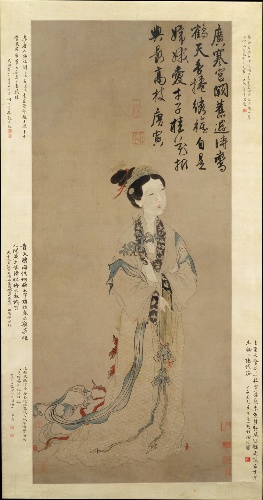
Artist: Tang Yin|Unidentified artist
Artist bio: Chinese, 1470–1524|
Object type: Hanging scroll
Classification: Paintings
Medium: Hanging scroll; ink and color on paper
Culture: China
Period: Ming dynasty (1368–1644)
Dimensions: Image: 53 5/8 x 23 1/8 in. (136.2 x 58.7 cm)
Overall with mounting: 109 1/4 x 30 1/4 in. (277.5 x 76.8 cm)
Overall with knobs: 109 1/4 x 34 in. (277.5 x 86.4 cm)
Department: Asian Art
Credit line: Gift of Douglas Dillon, 1981
Accession year: 1981
Repository: Metropolitan Museum of Art, New York, NY
Tags: Goddess|Women